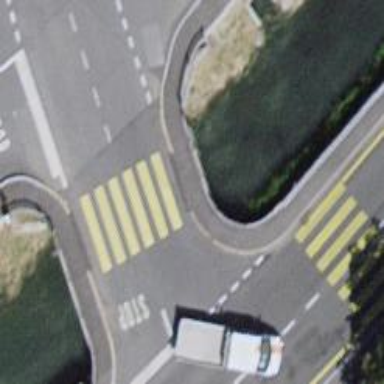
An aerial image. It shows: Uncontrolled zebra crossing on the road.